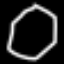
Label: octagon